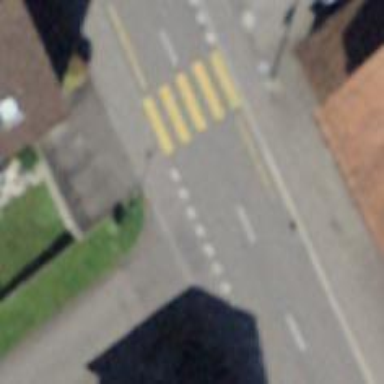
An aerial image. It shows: Zebra crossing on the road.